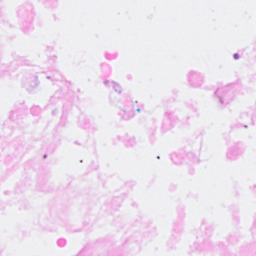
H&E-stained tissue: Breast